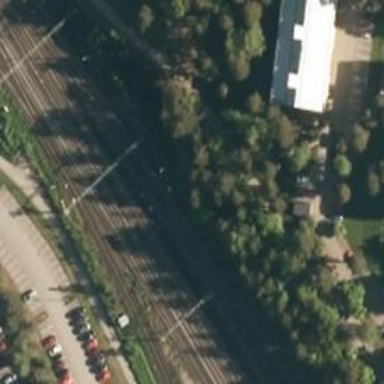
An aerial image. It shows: Railway track with continuous electrified contact line.